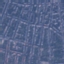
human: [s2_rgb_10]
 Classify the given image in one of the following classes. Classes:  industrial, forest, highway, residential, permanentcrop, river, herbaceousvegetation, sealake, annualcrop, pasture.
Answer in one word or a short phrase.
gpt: Residential